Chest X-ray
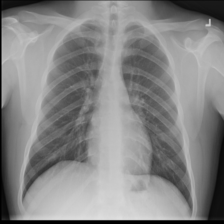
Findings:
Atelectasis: negative
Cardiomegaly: negative
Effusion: negative
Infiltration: negative
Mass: negative
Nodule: negative
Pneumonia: negative
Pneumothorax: negative
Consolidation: negative
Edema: negative
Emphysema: negative
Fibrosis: negative
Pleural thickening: negative
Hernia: negative